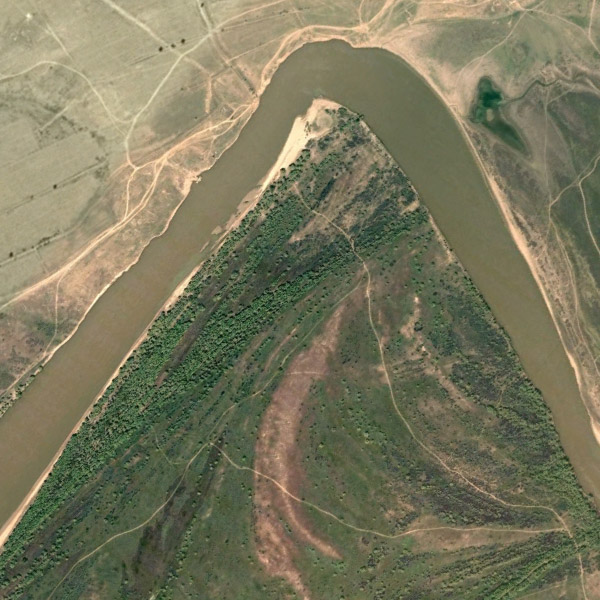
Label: River